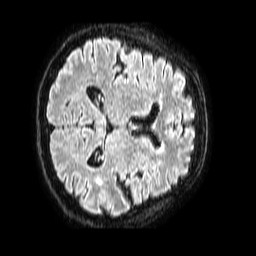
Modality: FLAIR
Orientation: axial
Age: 67
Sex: female
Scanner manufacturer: philips
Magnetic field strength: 1.5 T
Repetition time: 4.8 s
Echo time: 0.3 s